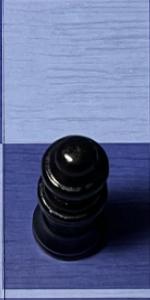
Label: Queen_Black